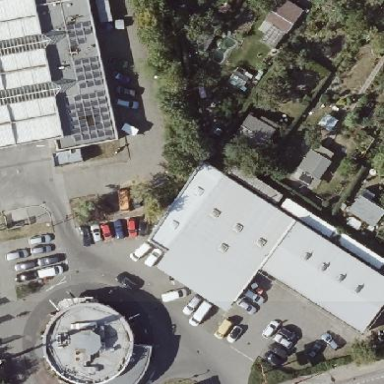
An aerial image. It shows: Industrial building that is car repair shop.